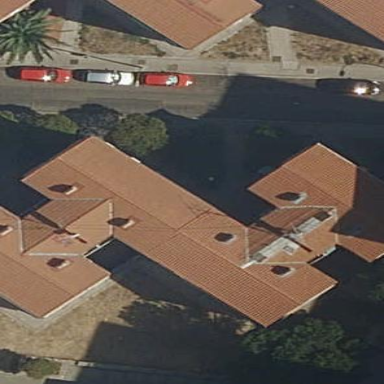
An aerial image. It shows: Hipped roof apartment building.